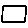
Label: square